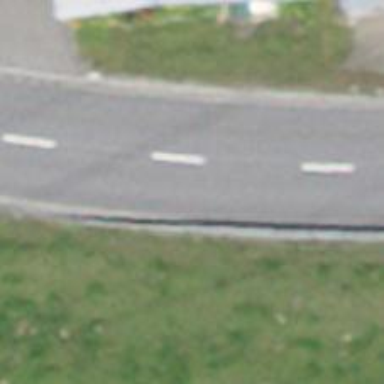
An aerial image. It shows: Primary road with asphalt surface.